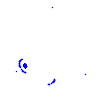
Particle: electron